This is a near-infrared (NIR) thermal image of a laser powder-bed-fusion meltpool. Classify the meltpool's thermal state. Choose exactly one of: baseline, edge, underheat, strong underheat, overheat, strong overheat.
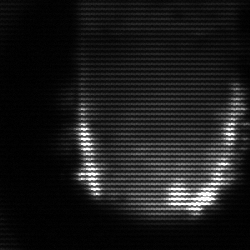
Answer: baseline